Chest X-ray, AP view. Patient: 17 years old, sex F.
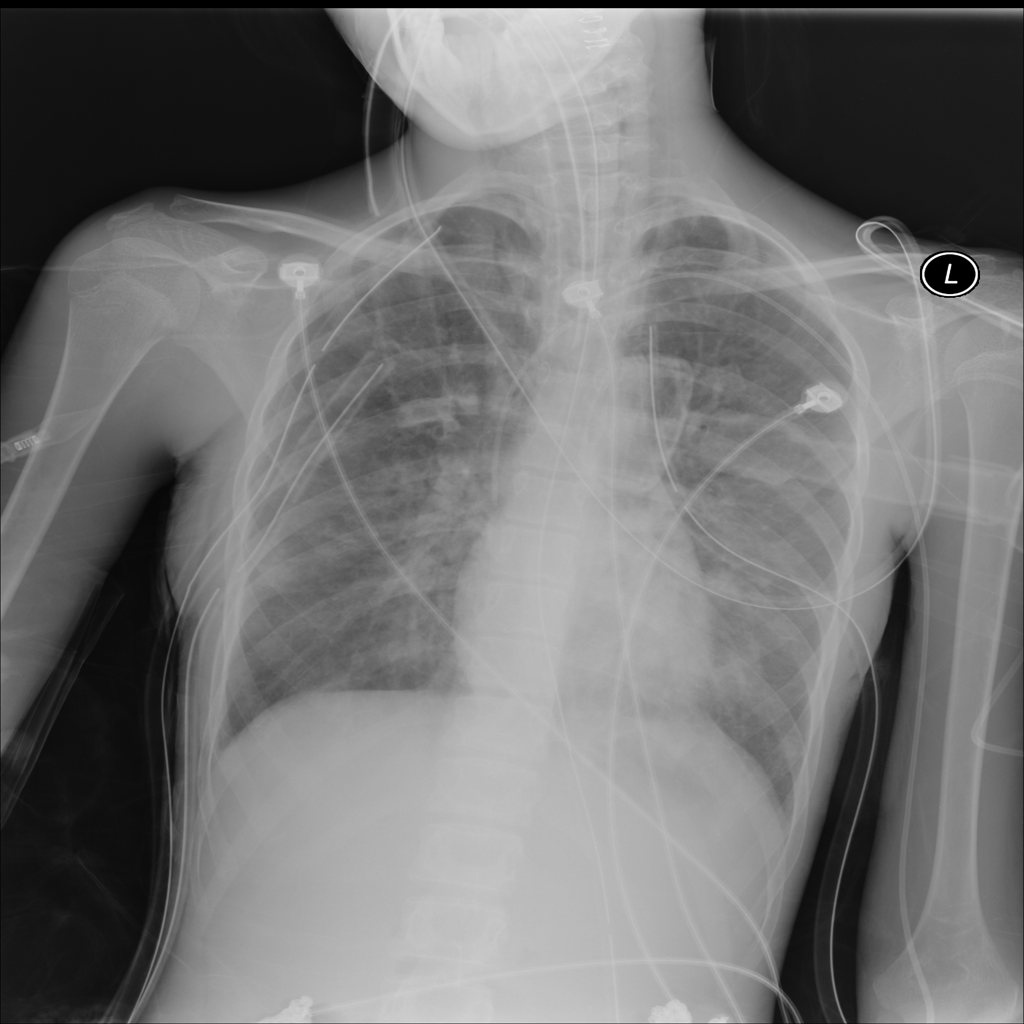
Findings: Infiltration